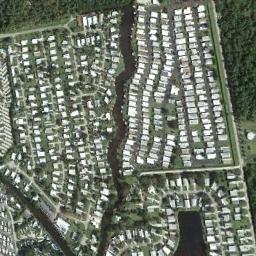
Label: residential